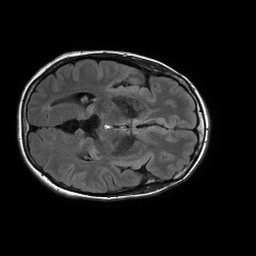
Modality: FLAIR
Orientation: axial
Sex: female
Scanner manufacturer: philips
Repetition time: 11 s
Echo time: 0.125 s